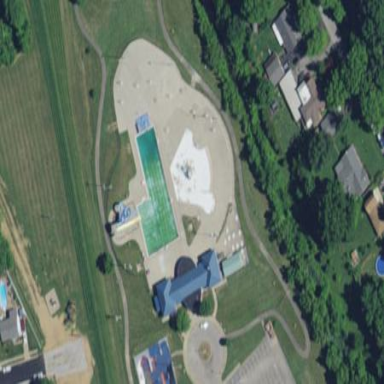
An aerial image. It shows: Sports centre specializing in swimming activities located in leisure land area.